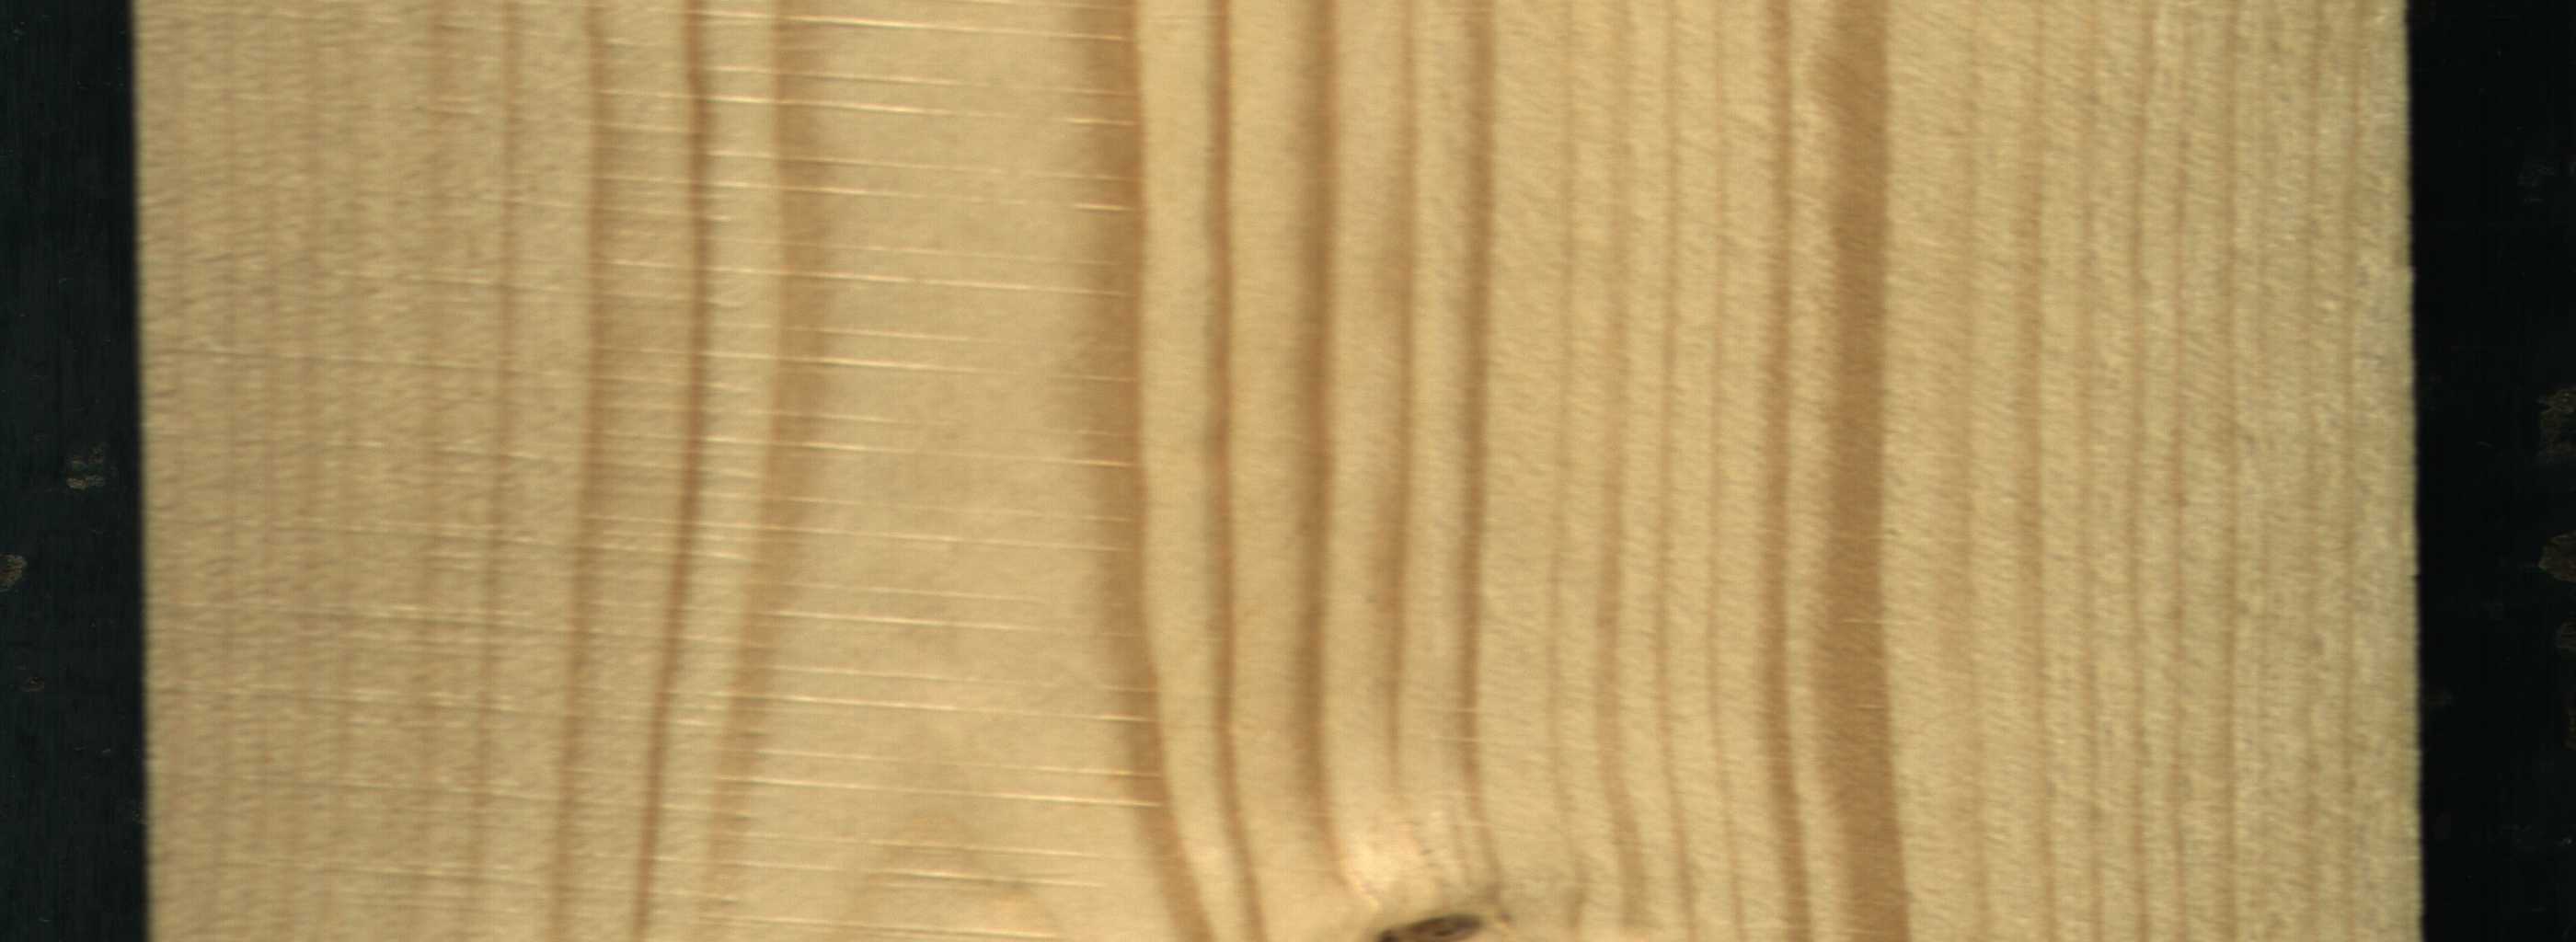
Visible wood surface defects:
Live_Knot